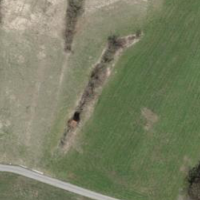
EUNIS habitat code: 52
Species observed at this site:
Sedum album